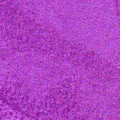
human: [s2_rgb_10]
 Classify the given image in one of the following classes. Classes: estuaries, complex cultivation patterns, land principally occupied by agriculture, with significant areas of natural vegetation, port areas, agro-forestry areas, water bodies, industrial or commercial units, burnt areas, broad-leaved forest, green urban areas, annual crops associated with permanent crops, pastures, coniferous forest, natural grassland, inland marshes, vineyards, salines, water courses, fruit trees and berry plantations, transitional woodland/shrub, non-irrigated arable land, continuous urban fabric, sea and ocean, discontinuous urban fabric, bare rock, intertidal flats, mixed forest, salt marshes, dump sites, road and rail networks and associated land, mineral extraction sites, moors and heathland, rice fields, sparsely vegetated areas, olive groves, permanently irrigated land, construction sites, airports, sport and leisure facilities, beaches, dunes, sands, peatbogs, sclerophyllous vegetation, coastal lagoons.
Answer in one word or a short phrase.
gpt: sea and ocean